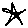
Label: star